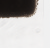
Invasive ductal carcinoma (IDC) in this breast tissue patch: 0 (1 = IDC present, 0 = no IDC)